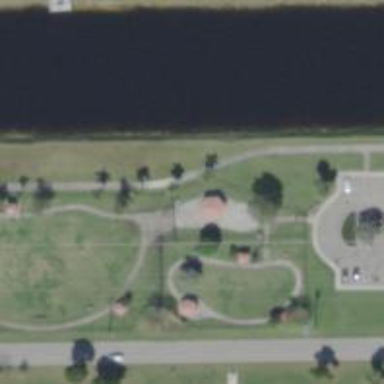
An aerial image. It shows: Dog park for leisure land.